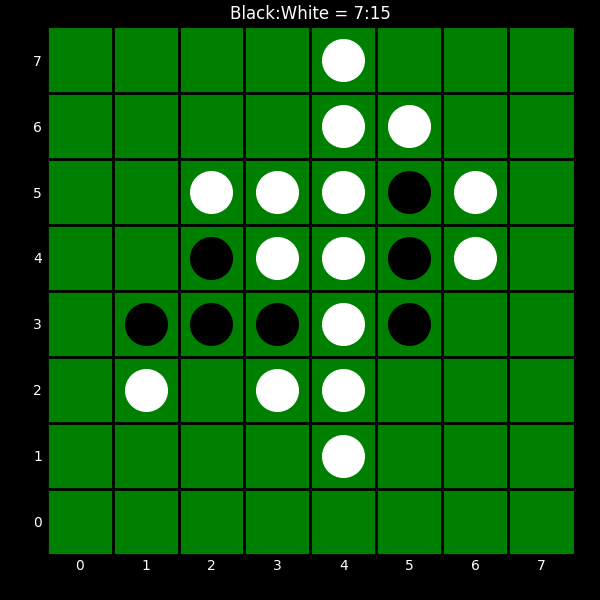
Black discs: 7
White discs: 15